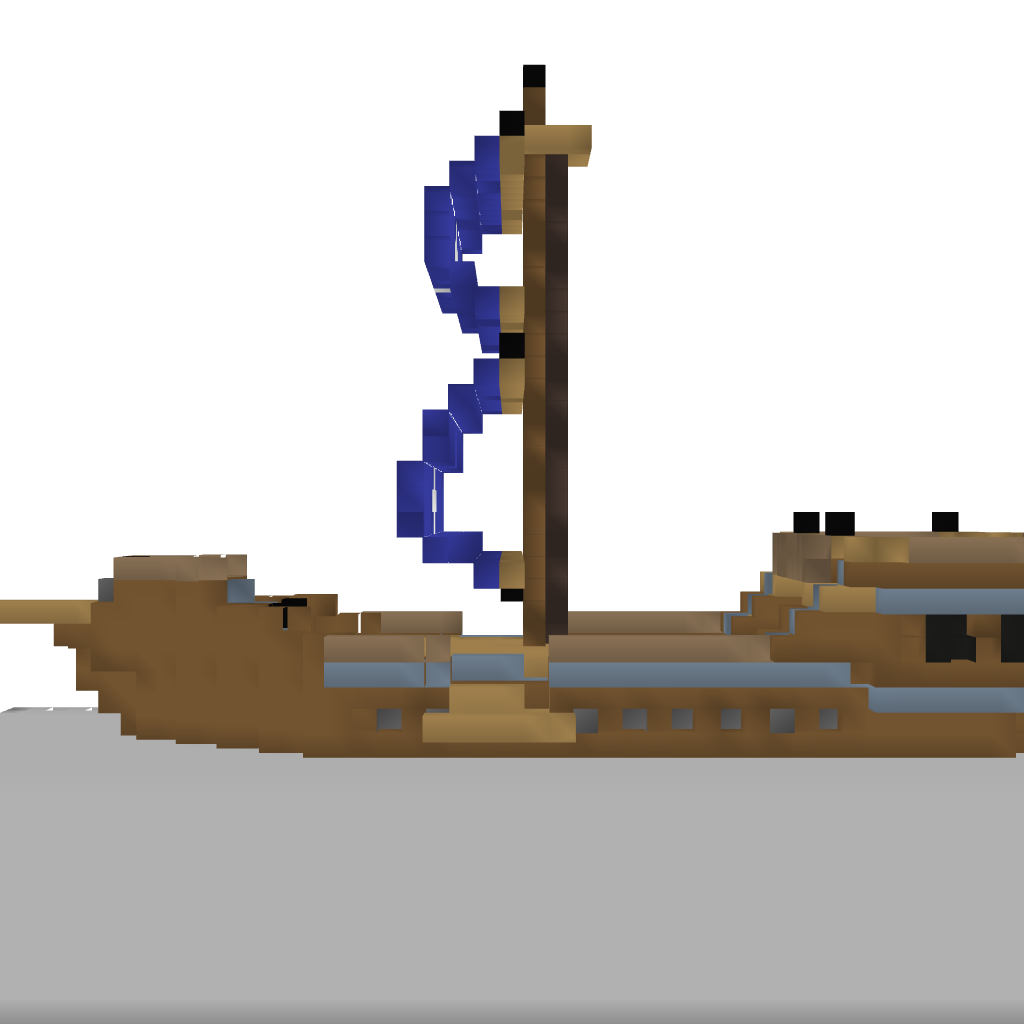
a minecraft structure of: warship